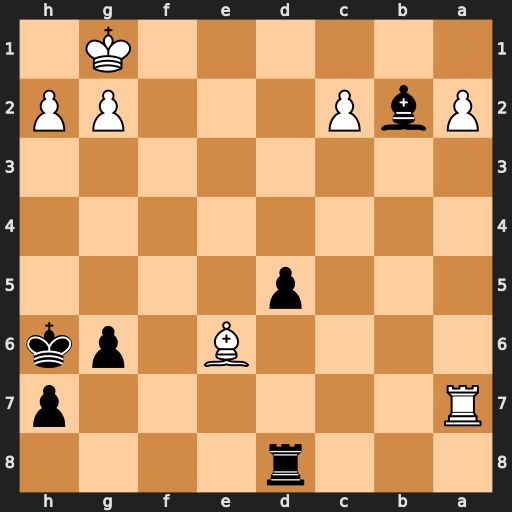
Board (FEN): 3r4/R6p/4B1pk/3p4/8/8/PbP3PP/6K1
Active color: b
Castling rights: -
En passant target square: -
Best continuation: Bd4+ Kf1 Bxa7